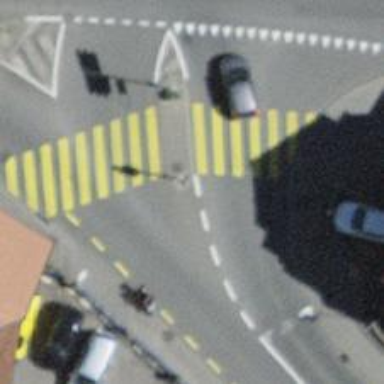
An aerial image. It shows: Road with traffic signals for signaling.